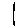
Label: line